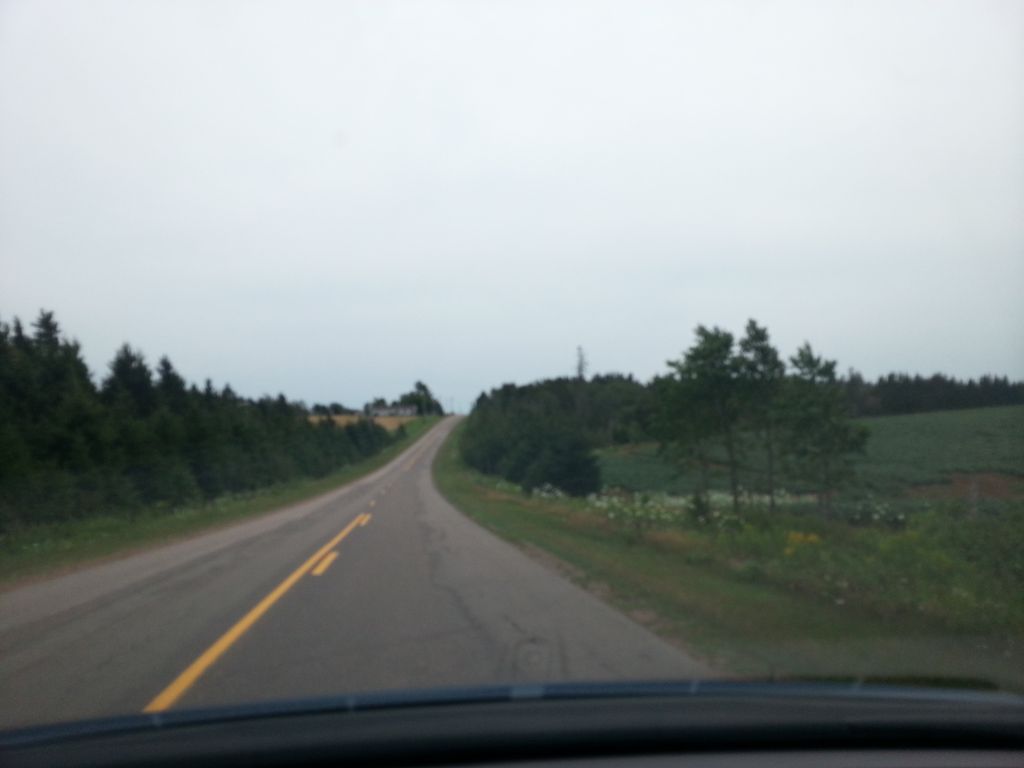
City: charlottetown